Question: I have an exe that needs 'VC++' environment to run and otherwise crashes.
If I run it in non VC++ environment, from command line or from C++ code <URL> function, it obviously gets crashed and system error message is shown like below

But when I am executing it from 'ExecWait' in NSIS script, its just executing it. The exe must still be crashing but its not showing any error messages.
If I'm right 'ExecWait' as well uses 'CreateProcess' function internally. Then why this difference?
Is there any flag in 'CreateProcess' Function that needs to be passed to get this behavior?
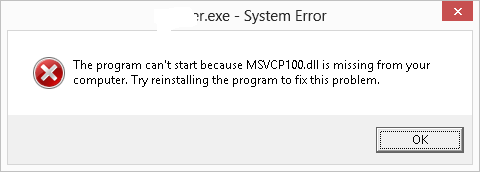
Answer: NSIS does not pass any special flags:
'''
StartUp.cb=sizeof(StartUp);
if (!CreateProcess(NULL, cmd, NULL, NULL, FALSE, 0, NULL, NULL, &StartUp, &ProcInfo)) ...
'''
but before it gets to this point it does 'SetErrorMode(SEM_NOOPENFILEERRORBOX | SEM_FAILCRITICALERRORS);' which might affect things.
The other thing to remember is that a 'SetOutPath' instruction in a NSIS script also changes the process working directory so if you set it to a path where those dll's exist the child process should pick them up as well...